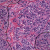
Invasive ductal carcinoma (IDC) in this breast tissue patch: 1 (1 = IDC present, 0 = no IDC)